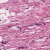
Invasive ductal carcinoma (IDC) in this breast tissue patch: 0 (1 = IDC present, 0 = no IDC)